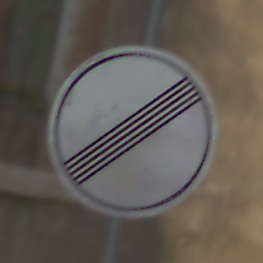
Verkehrszeichen: EndeSaemtlicherBegrenzungen
Umgebung: Outdoor, Urban
Tageszeit: Midday
Wetter: Clear
Licht: Natural
Jahreszeit: NotSpecified
Kontrast: HighContrast